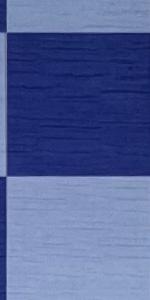
Label: Empty